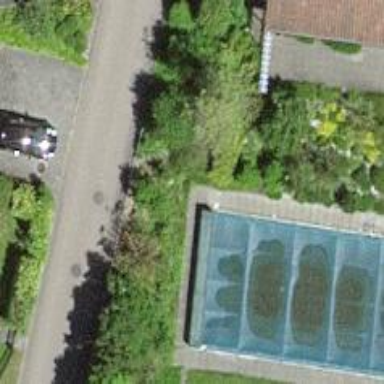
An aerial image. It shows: Swimming pool located in leisure land.